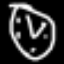
Label: clock